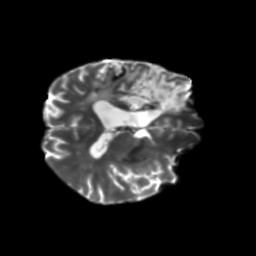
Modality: T2w
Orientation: axial
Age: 60
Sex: male
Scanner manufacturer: siemens
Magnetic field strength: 3 T
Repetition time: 5.47 s
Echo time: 0.0854 s